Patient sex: F
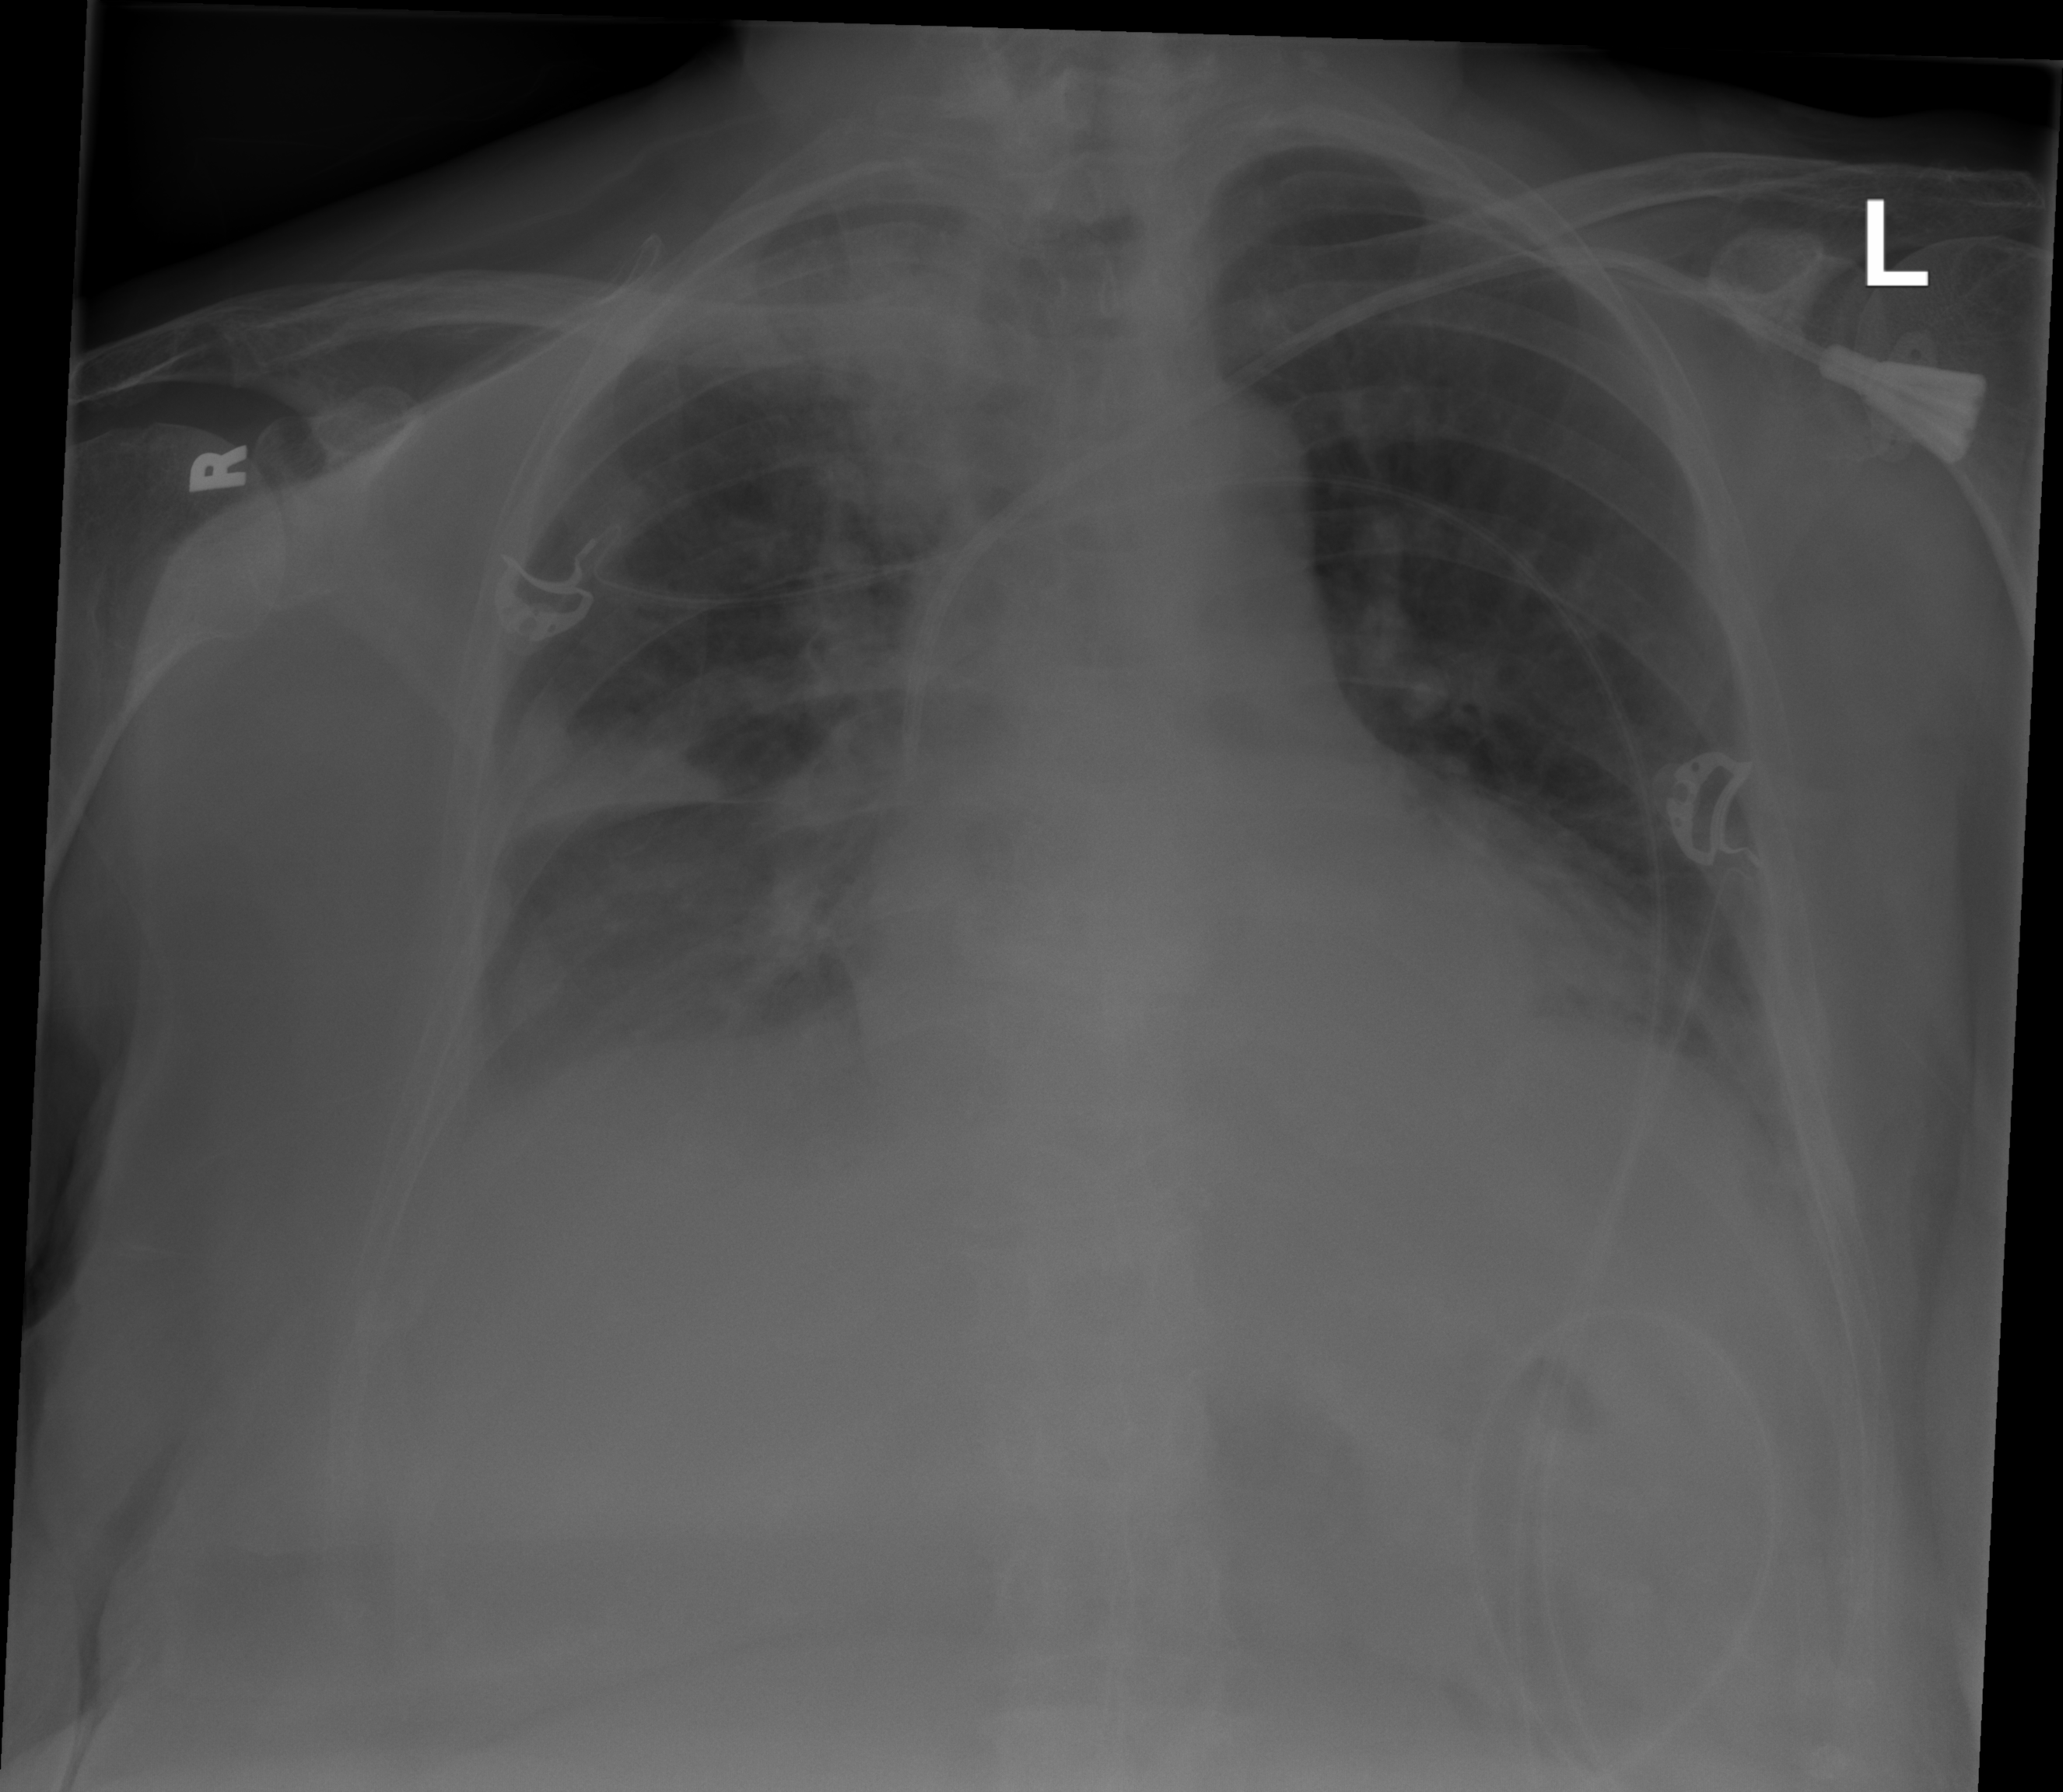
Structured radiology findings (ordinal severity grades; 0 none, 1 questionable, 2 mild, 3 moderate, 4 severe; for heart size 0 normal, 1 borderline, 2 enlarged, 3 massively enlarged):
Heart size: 2
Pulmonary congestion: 1
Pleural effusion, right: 2
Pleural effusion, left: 0
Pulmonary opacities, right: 2
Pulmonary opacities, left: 2
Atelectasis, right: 2
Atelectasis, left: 0